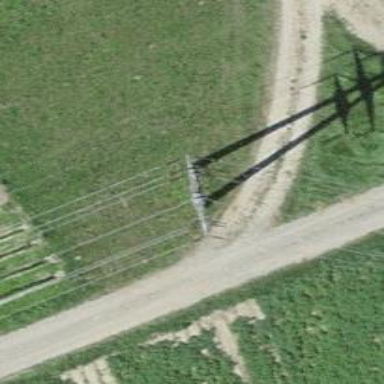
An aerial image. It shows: Power line in the image.